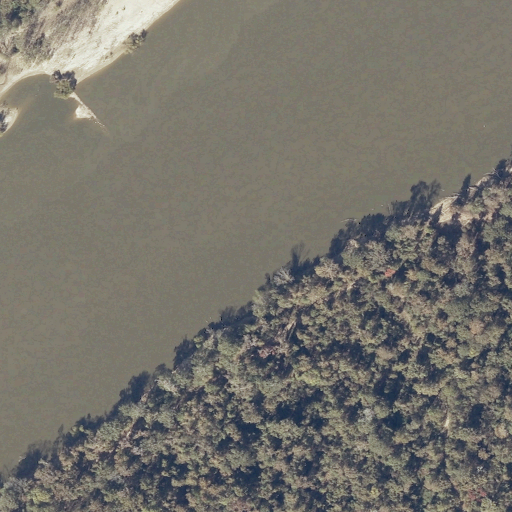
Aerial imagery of bar in Alabama named Matthewsons Bar containing open water, woody wetlands, herbaceous wetlands, barren land, mixed forest, and grassland